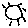
Label: sun